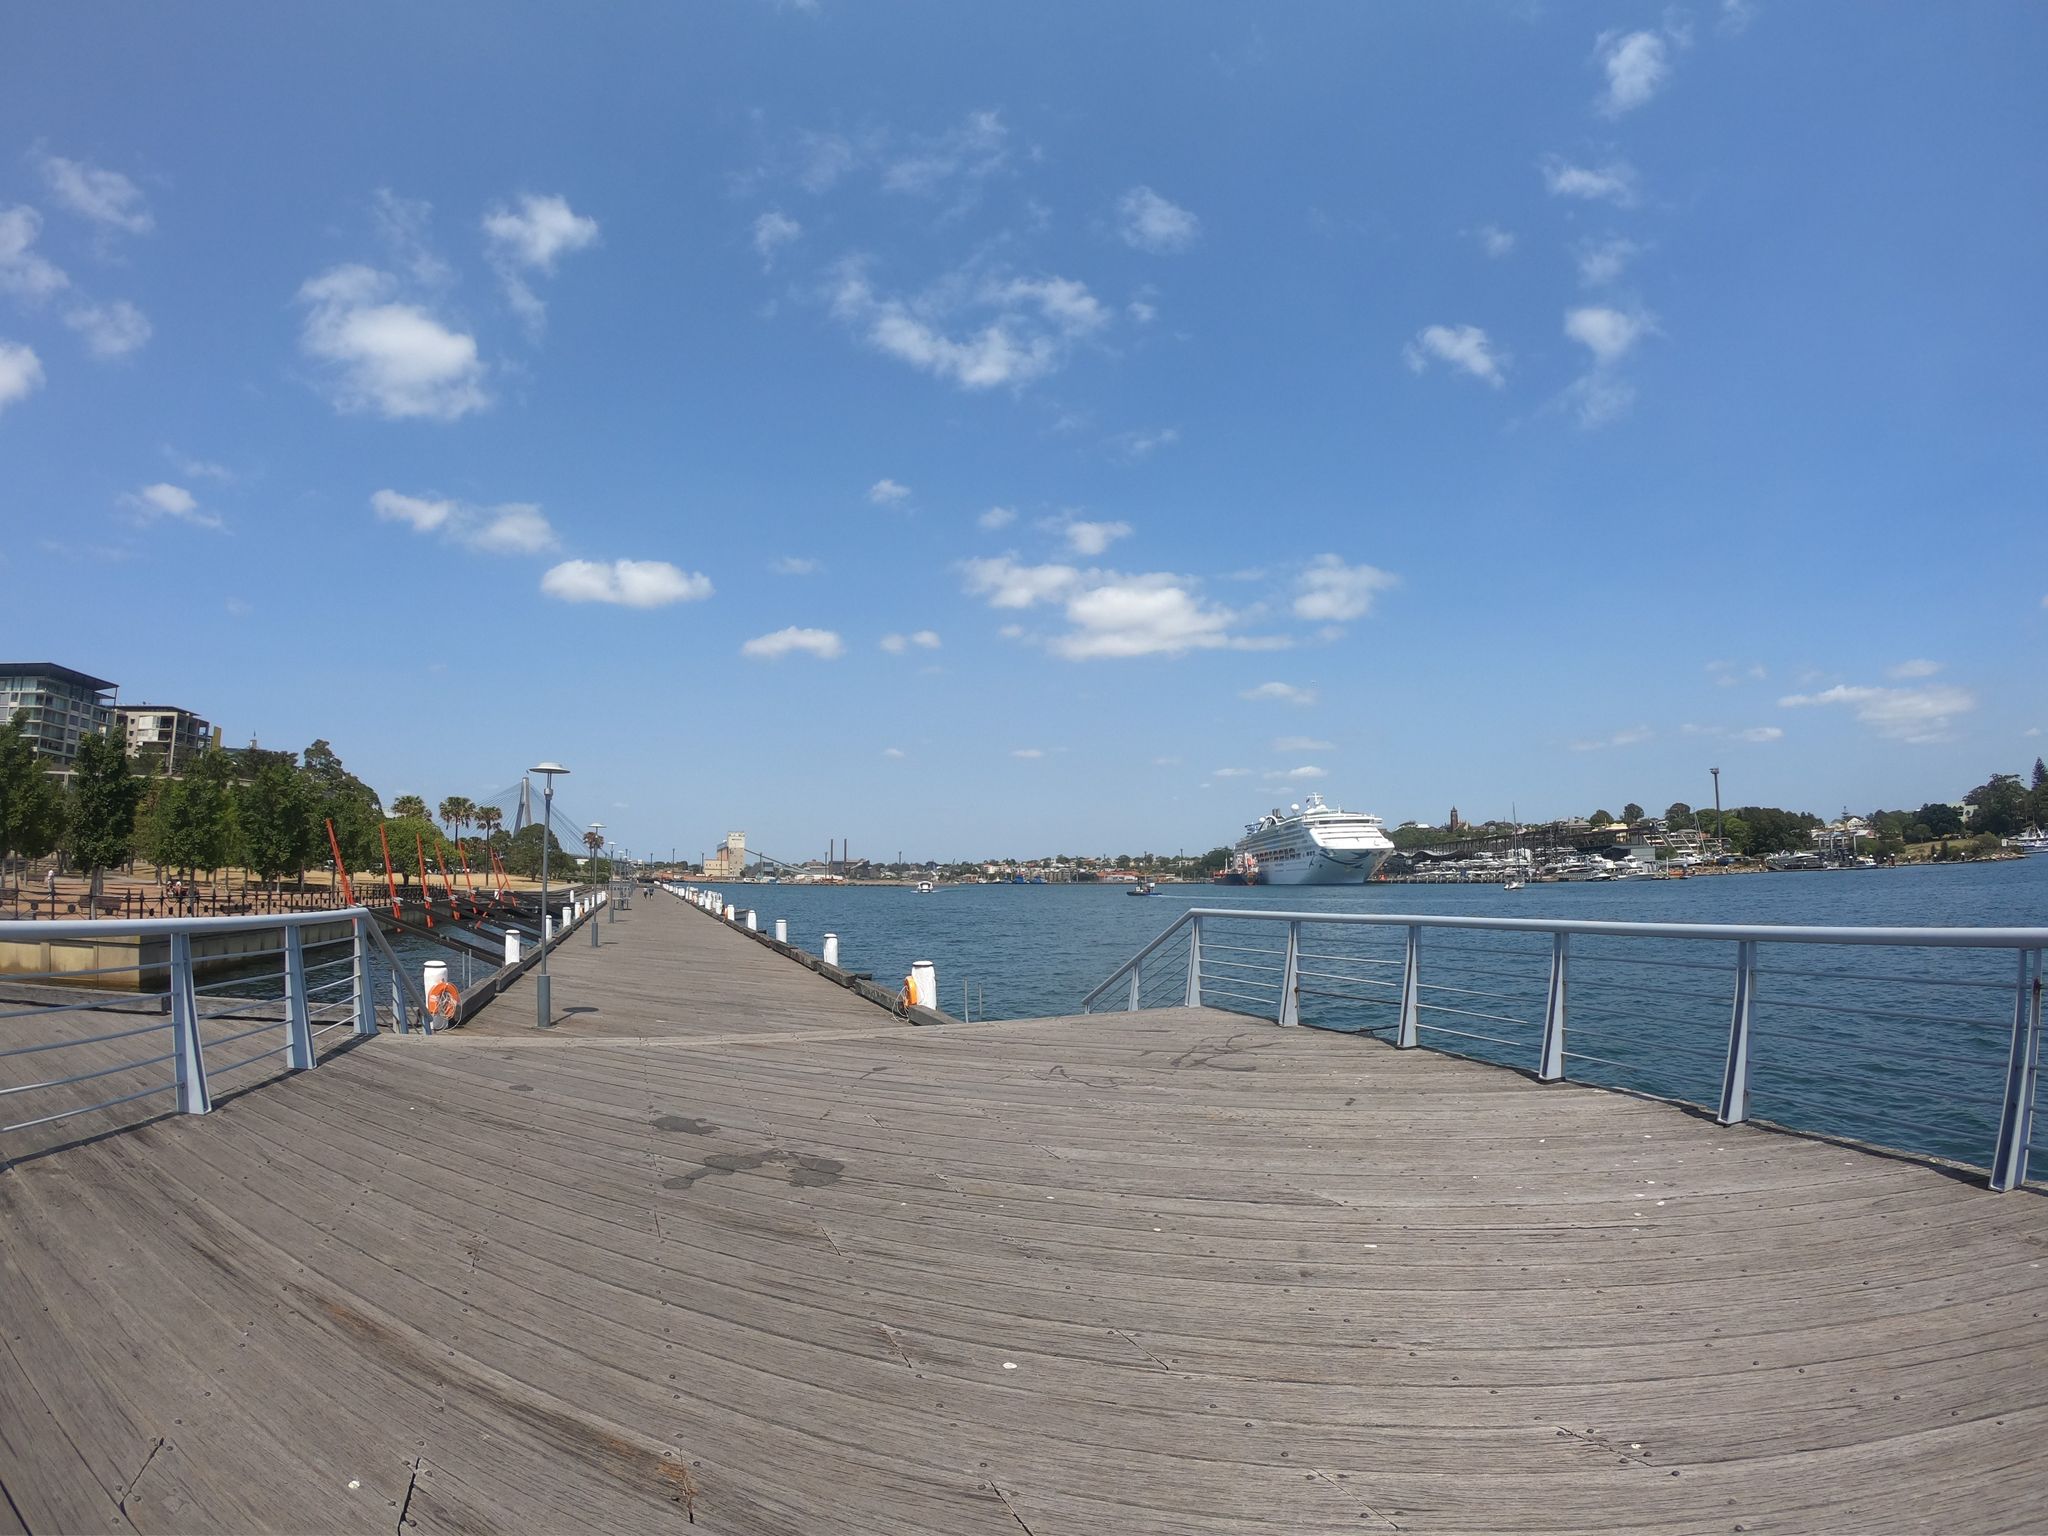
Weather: clear
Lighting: day
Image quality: good
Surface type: walking surface
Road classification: steps, cycleway
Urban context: urban centre
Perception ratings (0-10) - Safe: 4.1, Lively: 2.38, Beautiful: 6.43, Boring: 2.03, Depressing: 1.19, Wealthy: 2.92